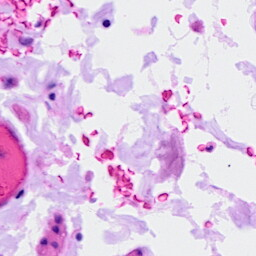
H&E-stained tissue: Ovarian